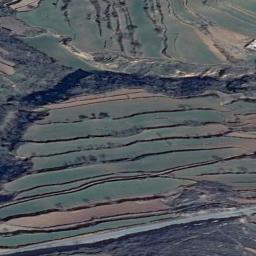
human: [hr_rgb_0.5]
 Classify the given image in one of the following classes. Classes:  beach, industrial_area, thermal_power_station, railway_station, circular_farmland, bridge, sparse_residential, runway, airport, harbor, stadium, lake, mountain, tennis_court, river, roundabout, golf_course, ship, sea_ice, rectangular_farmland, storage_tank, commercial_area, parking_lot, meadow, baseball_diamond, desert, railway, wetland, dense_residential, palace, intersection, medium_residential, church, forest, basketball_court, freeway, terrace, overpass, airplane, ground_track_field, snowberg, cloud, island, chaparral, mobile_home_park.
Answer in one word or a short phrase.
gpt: terrace